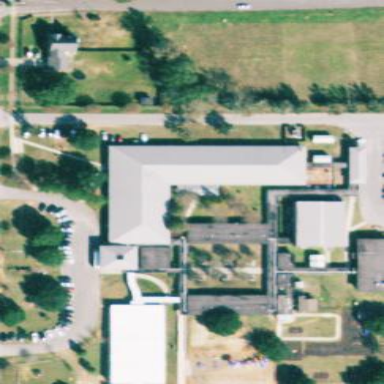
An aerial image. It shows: School building.